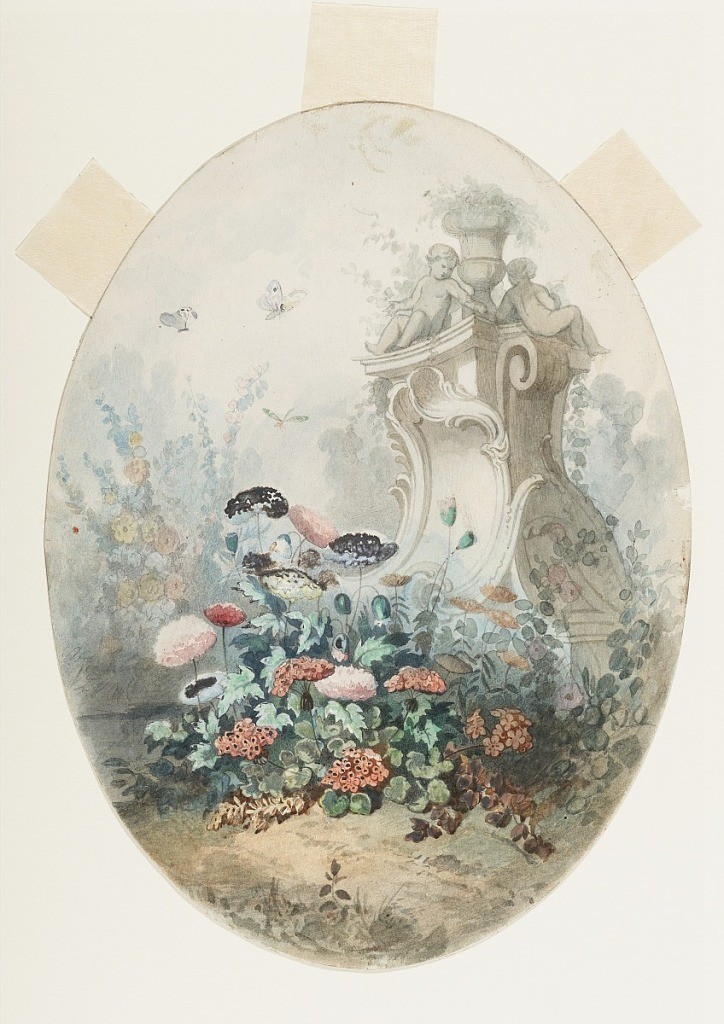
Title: Design for Candy Box Cover
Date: ca. 1880
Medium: Brush and watercolor on cardboard
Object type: Drawing
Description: Ovoidal design for a candy box cover.  A high pedestal with sculptural figures of children seated around a vase, rises in a garden.